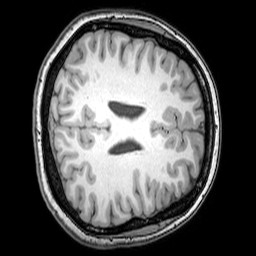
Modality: T1w
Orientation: axial
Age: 24
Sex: female
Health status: healthy
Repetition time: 0.081 s
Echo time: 0.037 s